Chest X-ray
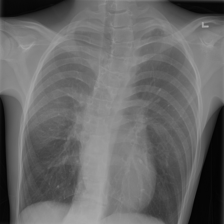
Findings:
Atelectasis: negative
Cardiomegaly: negative
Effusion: negative
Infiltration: negative
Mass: negative
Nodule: negative
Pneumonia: negative
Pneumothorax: negative
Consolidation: negative
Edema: negative
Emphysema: negative
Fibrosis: negative
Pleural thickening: negative
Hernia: negative